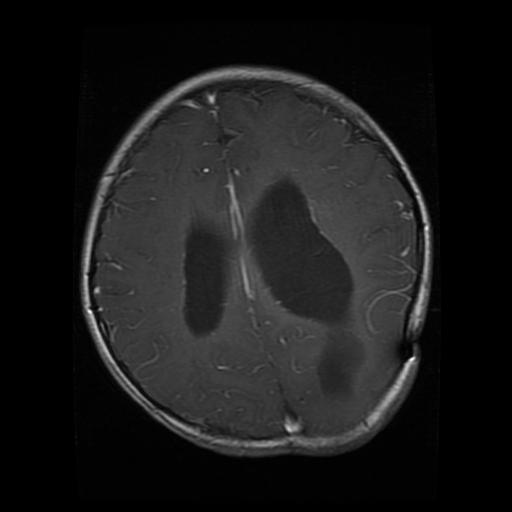
Label: glioma